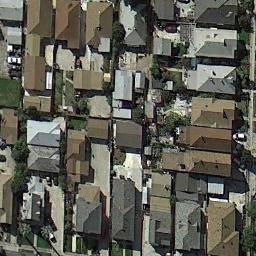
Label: dense_residential